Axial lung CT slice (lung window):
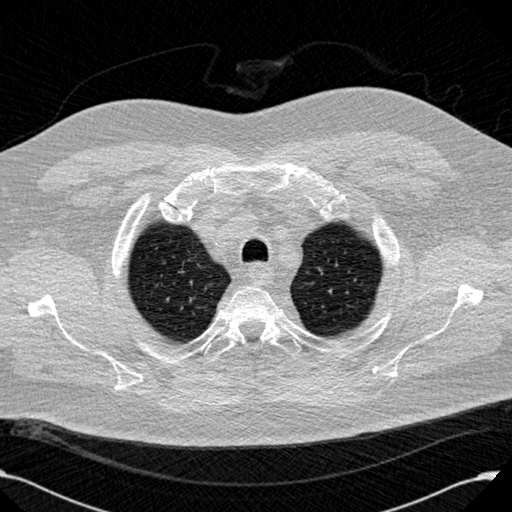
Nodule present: no